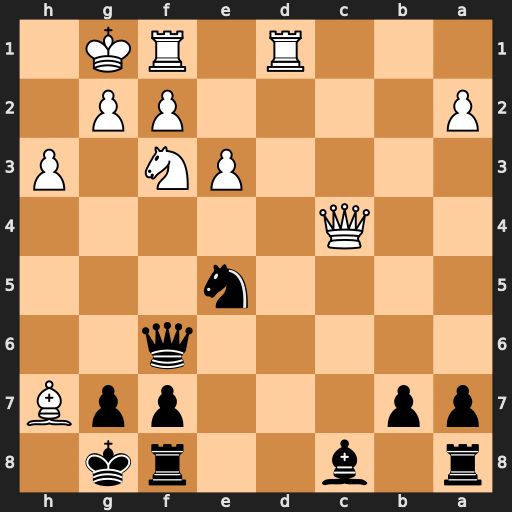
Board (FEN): r1b2rk1/pp3ppB/5q2/4n3/2Q5/4PN1P/P4PP1/3R1RK1
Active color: b
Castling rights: -
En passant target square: -
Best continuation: Kxh7 Qe4+ Ng6